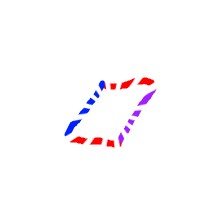
Shape: parallelogram